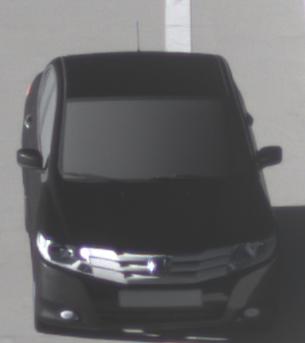
Make: Honda
Model: City
Detailed model: Gen. 6
Model produced from: 2008
Model produced until: 2013
Doors: 4
Color: black
Road condition: dry road
Daytime: morning or afternoon
Contrast: high contrast